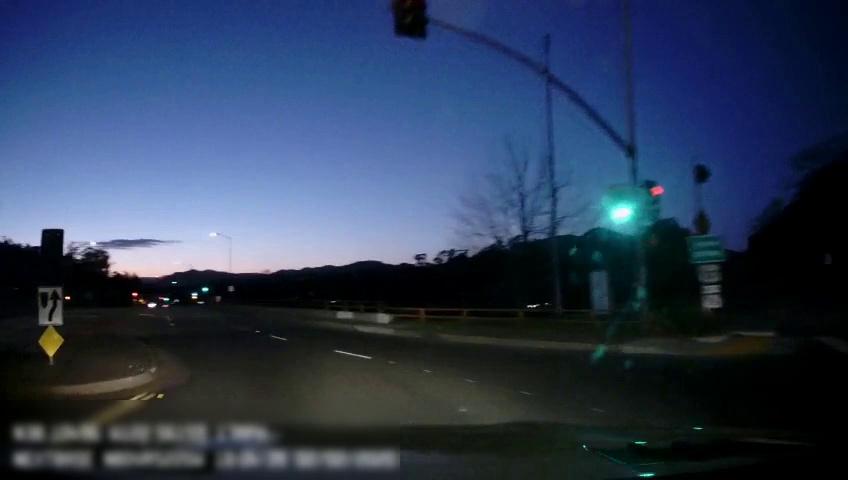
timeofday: Dusk/Dawn/Twilight
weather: Other
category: Drivable Space
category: Lanes | Alternate Lane
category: Lanes | Alternate Lane
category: Lanes | Alternate Lane
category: Traffic | Lights
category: Traffic | Lights
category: Traffic | Signs
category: Traffic | Signs
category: Traffic | Signs
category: Traffic | Signs
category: Traffic | Signs
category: Traffic | Lights
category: Traffic | Lights
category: Traffic | Signs